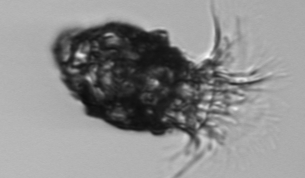
Label: Stenosemella_pacifica